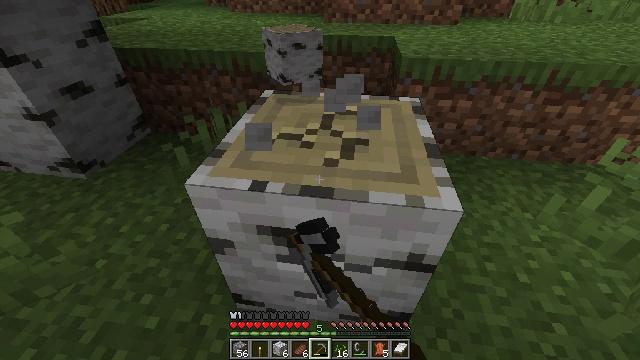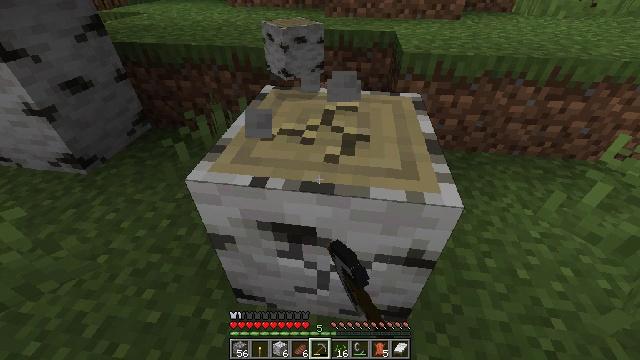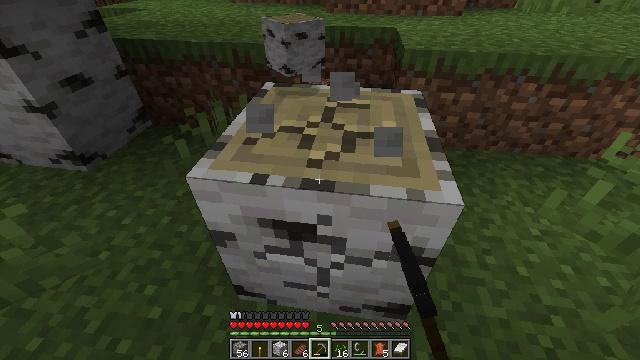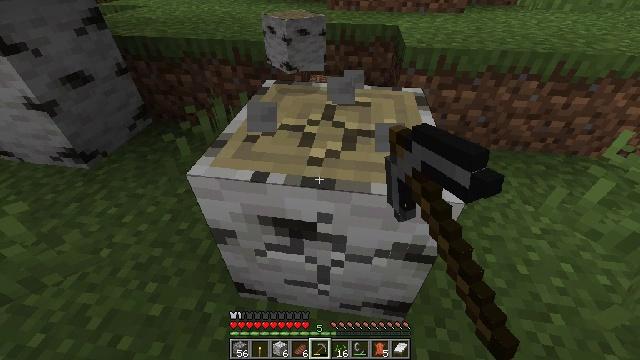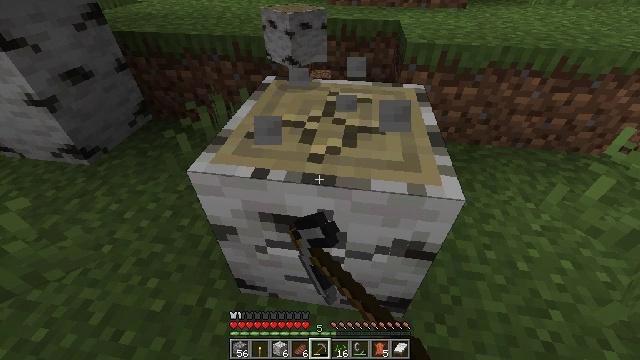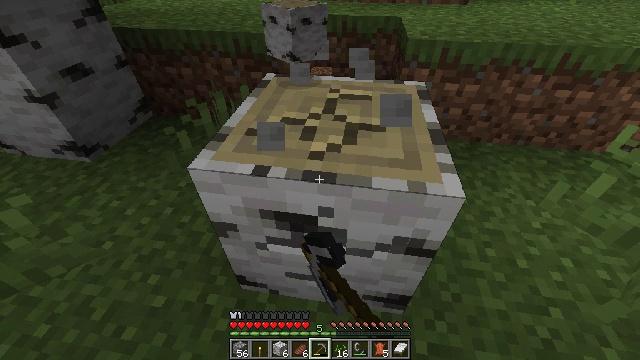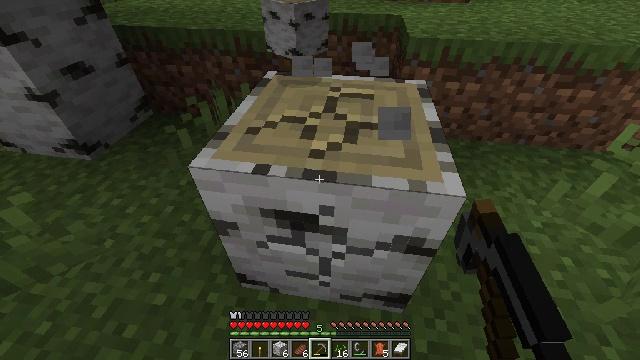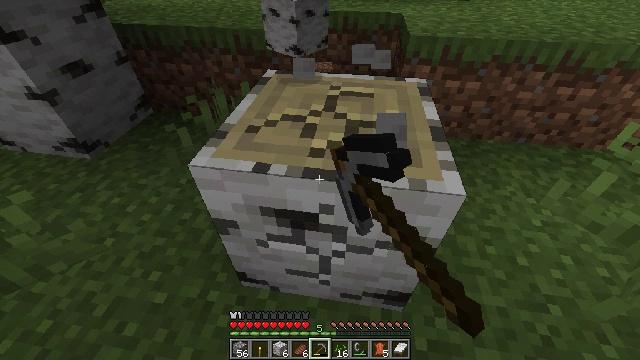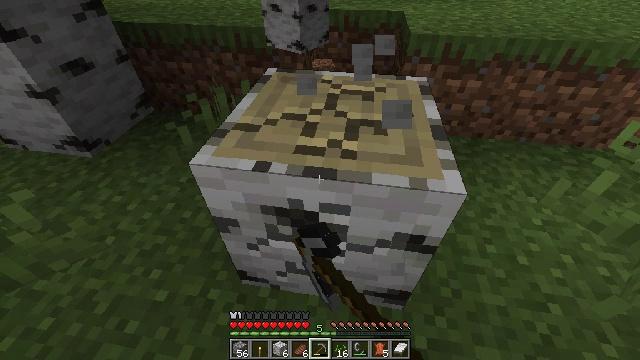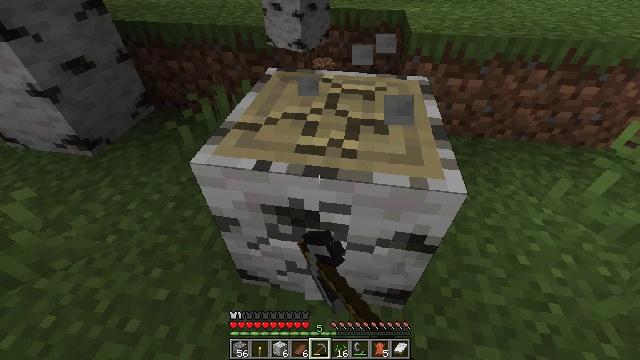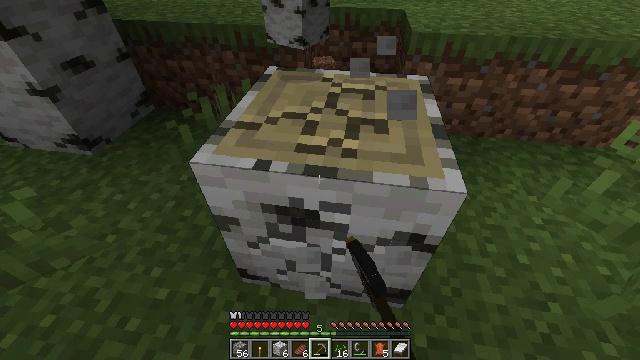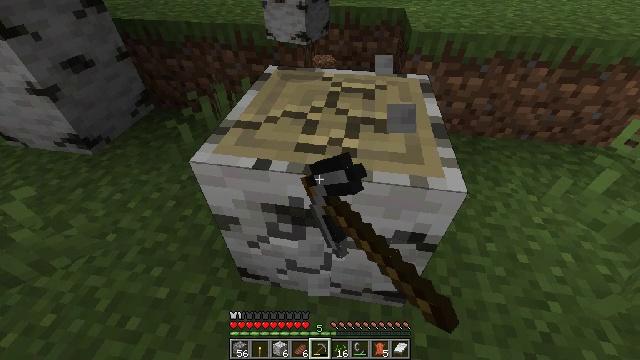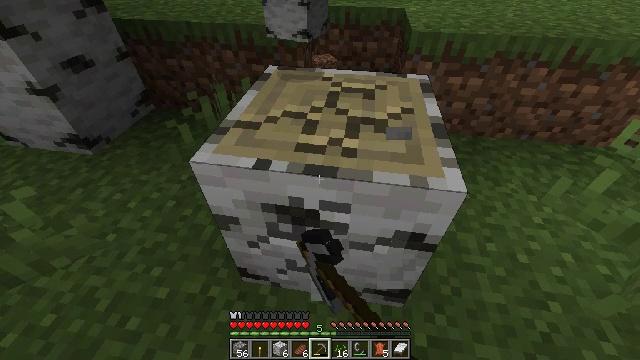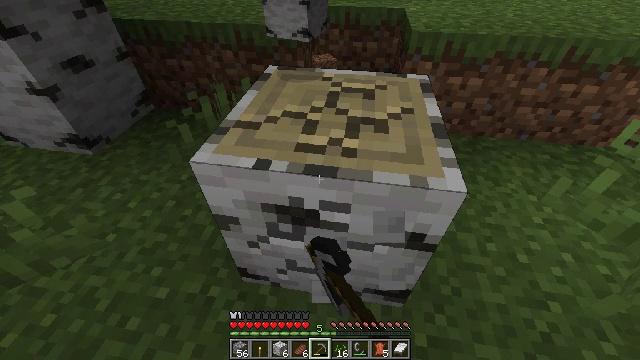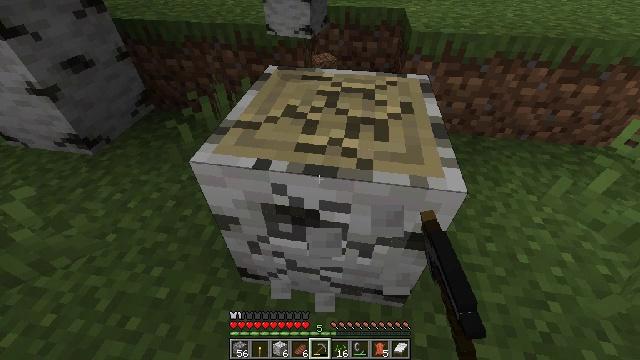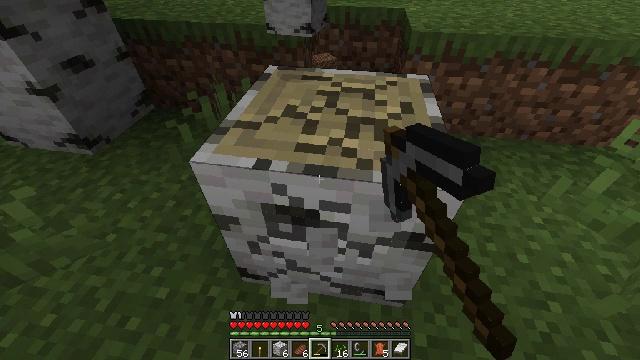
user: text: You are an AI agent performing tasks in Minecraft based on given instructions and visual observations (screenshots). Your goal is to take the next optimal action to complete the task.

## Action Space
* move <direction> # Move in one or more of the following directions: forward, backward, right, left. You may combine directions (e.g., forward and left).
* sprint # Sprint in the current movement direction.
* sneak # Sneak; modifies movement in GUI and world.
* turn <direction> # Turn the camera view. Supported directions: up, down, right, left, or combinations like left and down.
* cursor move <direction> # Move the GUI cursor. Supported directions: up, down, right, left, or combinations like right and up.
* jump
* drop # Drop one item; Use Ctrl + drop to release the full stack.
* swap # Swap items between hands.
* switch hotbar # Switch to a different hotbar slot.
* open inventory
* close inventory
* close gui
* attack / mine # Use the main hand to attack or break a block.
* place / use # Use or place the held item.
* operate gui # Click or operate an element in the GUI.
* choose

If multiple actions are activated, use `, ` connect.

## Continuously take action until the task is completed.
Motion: motion action
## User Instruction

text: Use your axe to get birch logs.
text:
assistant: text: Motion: attack / mine
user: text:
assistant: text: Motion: attack / mine
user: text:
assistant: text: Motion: attack / mine
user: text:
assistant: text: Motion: attack / mine
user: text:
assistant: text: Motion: attack / mine
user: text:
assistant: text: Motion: attack / mine
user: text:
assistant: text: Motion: attack / mine
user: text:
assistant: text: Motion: attack / mine
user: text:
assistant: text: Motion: attack / mine
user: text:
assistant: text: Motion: attack / mine
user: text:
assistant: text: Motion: attack / mine
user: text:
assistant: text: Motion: attack / mine
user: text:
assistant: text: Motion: attack / mine
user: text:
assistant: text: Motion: attack / mine
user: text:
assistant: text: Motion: attack / mine
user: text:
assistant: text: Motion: attack / mine
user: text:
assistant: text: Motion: attack / mine
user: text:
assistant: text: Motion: attack / mine
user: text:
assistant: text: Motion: attack / mine
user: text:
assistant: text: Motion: attack / mine
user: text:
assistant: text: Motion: attack / mine
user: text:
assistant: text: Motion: attack / mine
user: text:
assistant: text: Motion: attack / mine
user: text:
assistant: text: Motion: turn down, attack / mine
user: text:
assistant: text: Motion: attack / mine
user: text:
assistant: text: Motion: attack / mine
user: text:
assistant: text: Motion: attack / mine
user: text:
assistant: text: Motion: attack / mine
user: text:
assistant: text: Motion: attack / mine
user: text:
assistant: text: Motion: attack / mine